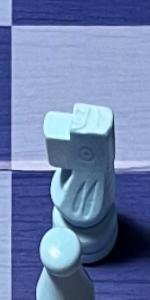
Label: Knight_White